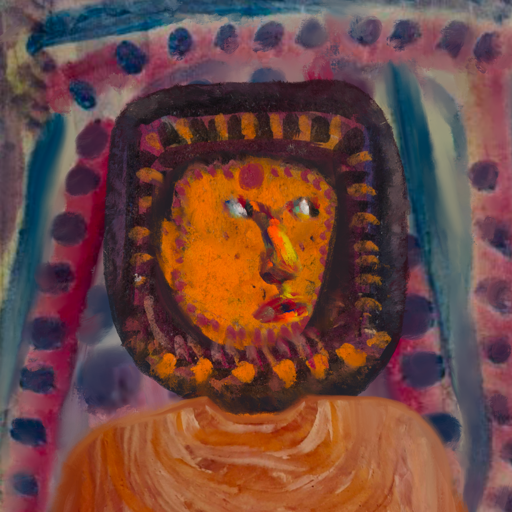
Background: HillGirl, Head And Neck Side: Doll_w_Hair, Face Side: An_Impression, Bust: Pious_Lady, Hair Side: Blank, Head Accessory: Blank, Second Necklace: Blank, Necklace: Blank, Baby: Blank